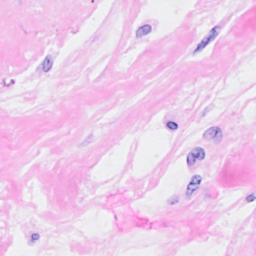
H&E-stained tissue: Breast